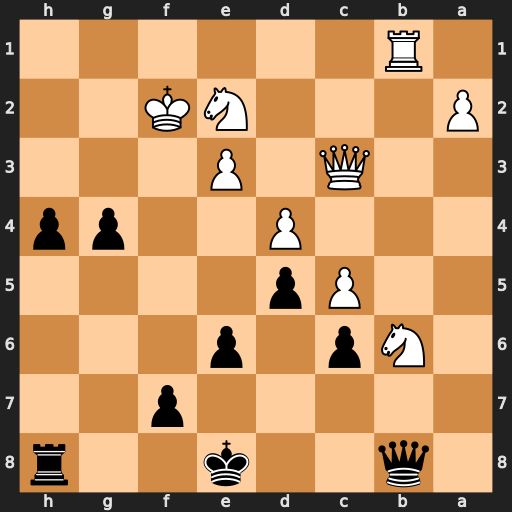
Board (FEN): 1q2k2r/5p2/1Np1p3/2Pp4/3P2pp/2Q1P3/P3NK2/1R6
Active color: b
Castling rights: k
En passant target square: -
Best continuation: Qh2+ Ke1 Qh1+ Kd2 Qxb1